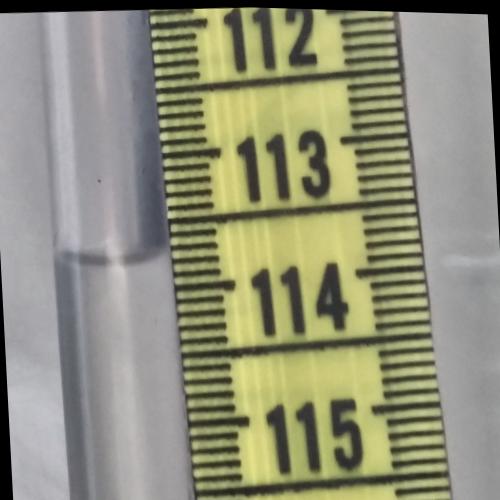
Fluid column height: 113.8 cm